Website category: auto
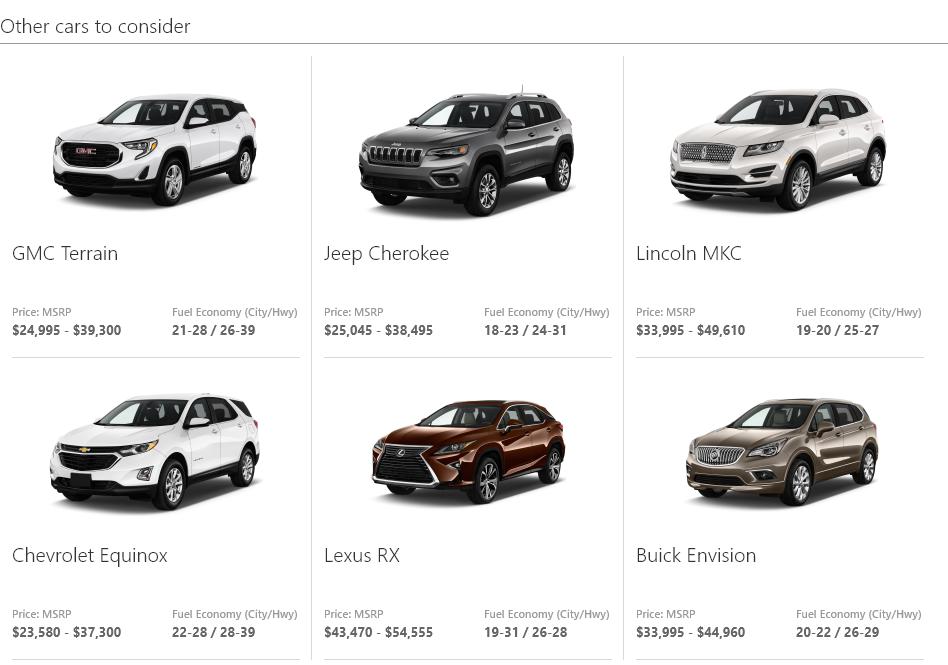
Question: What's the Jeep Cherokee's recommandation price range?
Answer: $25,045 - $38,495

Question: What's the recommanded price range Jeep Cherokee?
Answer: $25,045 - $38,495

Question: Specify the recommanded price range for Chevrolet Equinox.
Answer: $23,580 - $37,300

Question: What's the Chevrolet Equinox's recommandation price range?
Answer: $23,580 - $37,300

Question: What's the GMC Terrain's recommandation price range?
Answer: $24,995 - $39,300

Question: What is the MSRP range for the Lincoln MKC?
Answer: $33,995 - $49,610

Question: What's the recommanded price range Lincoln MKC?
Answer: $33,995 - $49,610

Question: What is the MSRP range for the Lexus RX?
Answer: $43,470 - $54,555

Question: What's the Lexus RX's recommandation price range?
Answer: $43,470 - $54,555

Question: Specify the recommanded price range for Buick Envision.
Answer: $33,995 - $44,960

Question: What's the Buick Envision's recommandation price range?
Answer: $33,995 - $44,960

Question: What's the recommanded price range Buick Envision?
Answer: $33,995 - $44,960

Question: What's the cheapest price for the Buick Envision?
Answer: $33,995

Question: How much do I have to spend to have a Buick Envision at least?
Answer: $33,995

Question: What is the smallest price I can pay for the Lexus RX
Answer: $43,470

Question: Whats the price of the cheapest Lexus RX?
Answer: $43,470

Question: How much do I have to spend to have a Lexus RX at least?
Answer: $43,470

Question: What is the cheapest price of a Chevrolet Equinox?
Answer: $23,580

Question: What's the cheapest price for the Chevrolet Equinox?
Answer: $23,580

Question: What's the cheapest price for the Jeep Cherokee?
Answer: $25,045

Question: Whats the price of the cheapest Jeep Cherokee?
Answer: $25,045

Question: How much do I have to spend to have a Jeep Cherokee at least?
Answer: $25,045

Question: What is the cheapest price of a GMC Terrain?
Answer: $24,995

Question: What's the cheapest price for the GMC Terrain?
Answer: $24,995

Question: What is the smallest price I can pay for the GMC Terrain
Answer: $24,995

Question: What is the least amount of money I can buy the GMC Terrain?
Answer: $24,995

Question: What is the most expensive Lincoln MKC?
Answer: $49,610

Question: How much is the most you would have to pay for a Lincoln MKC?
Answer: $49,610

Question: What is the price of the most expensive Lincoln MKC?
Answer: $49,610

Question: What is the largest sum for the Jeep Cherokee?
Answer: $38,495

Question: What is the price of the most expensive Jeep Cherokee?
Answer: $38,495

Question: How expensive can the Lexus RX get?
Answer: $54,555

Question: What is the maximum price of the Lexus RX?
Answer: $54,555

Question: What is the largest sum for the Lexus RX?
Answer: $54,555

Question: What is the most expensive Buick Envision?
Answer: $44,960

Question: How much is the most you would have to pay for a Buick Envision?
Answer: $44,960

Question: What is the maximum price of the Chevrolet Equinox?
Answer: $37,300

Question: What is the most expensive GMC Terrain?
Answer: $39,300

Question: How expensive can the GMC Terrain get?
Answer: $39,300

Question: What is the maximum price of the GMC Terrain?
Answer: $39,300

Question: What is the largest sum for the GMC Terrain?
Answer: $39,300

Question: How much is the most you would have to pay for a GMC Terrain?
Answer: $39,300

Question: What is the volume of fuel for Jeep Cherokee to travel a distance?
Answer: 18-23 / 24-31

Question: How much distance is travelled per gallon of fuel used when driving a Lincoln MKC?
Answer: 19-20 / 25-27

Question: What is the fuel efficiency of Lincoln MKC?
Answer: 19-20 / 25-27

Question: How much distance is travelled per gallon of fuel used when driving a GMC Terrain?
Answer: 21-28 / 26-39

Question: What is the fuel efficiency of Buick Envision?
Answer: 20-22 / 26-29

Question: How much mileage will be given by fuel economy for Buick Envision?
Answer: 20-22 / 26-29

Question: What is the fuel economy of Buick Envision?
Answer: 20-22 / 26-29

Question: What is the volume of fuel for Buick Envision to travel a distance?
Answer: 20-22 / 26-29

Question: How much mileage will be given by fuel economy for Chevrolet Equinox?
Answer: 22-28 / 28-39

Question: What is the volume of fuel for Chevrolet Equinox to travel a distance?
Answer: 22-28 / 28-39

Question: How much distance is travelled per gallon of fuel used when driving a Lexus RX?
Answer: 19-31 / 26-28

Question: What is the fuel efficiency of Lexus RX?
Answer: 19-31 / 26-28

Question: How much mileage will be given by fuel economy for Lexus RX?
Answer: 19-31 / 26-28

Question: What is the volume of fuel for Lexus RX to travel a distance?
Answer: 19-31 / 26-28

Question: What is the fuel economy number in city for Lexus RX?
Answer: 19-31

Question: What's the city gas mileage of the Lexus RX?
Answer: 19-31

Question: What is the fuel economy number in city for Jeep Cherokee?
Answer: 18-23

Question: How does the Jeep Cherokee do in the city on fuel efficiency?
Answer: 18-23

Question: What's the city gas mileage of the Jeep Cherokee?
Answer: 18-23

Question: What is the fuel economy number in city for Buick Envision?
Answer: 20-22

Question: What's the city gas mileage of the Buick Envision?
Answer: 20-22

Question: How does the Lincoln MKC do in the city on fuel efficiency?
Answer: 19-20